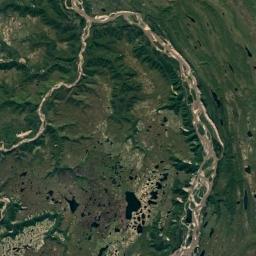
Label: mountain